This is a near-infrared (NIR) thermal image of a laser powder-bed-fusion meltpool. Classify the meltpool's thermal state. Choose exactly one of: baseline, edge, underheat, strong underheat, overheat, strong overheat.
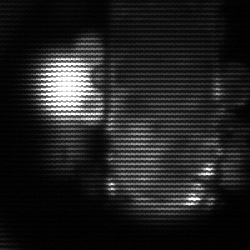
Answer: strong underheat